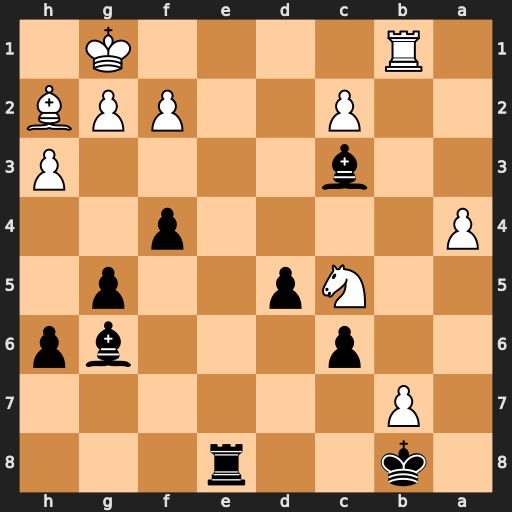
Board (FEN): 1k2r3/1P6/2p3bp/2Np2p1/P4p2/2b4P/2P2PPB/1R4K1
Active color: b
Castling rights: -
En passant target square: -
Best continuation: Bxc2 Bxf4+ gxf4